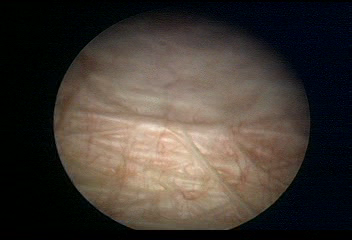
Modality: WLC
Class: Normal mucosa
Bladder cancer association: No